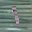
Label: 1